Question: I'm trying to reuse a grid under different tabs.
Is there a way I can have one centralized store for that grid and show data under different tabs based on a filter?
In other words, can I add a store to a grid with a data filter via designer / in the event handler.
I'm using Ext JS: 3.4 (if it helps)
Here is a snapshot of what I'm looking for.

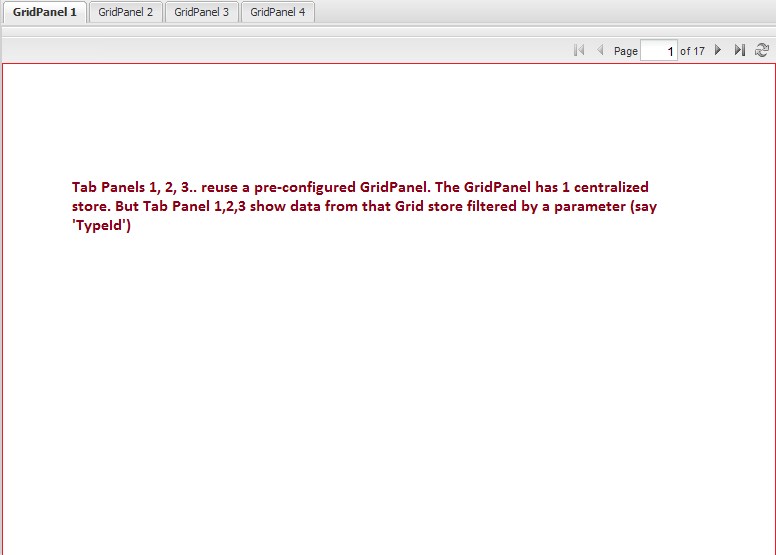
Answer: You can probably create 4 grids, linked to a single store.
Then you will have to listen to the tabchange event ( <URL>